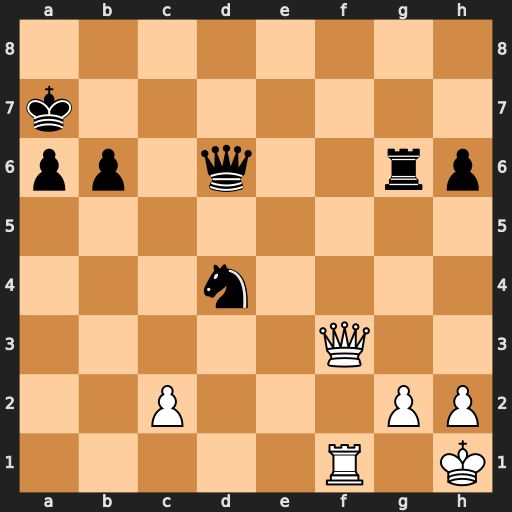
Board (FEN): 8/k7/pp1q2rp/8/3n4/5Q2/2P3PP/5R1K
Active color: w
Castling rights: -
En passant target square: -
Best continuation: Qf7+ Ka8 Qe8+ Qb8 Qxg6